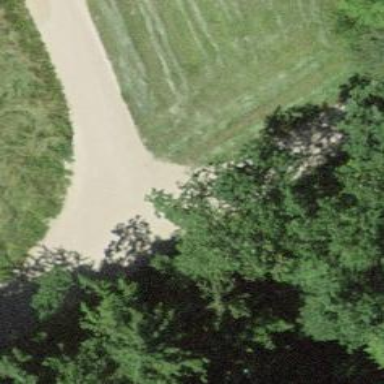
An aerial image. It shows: Gravel track.